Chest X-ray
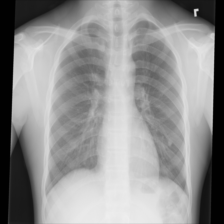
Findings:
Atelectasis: negative
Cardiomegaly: negative
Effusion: negative
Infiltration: negative
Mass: negative
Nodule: negative
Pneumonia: negative
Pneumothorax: negative
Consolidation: negative
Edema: negative
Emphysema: negative
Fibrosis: negative
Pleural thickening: negative
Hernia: negative